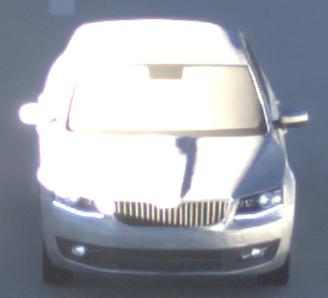
Make: Skoda
Model: Octavia 1.2 TSI
Detailed model: Octavia (III) Limousine
Model produced from: 2013/02
Model produced until: 2015/04
Doors: 5
Color: white
Road condition: dry road
Daytime: sunrise or sunset
Contrast: high contrast